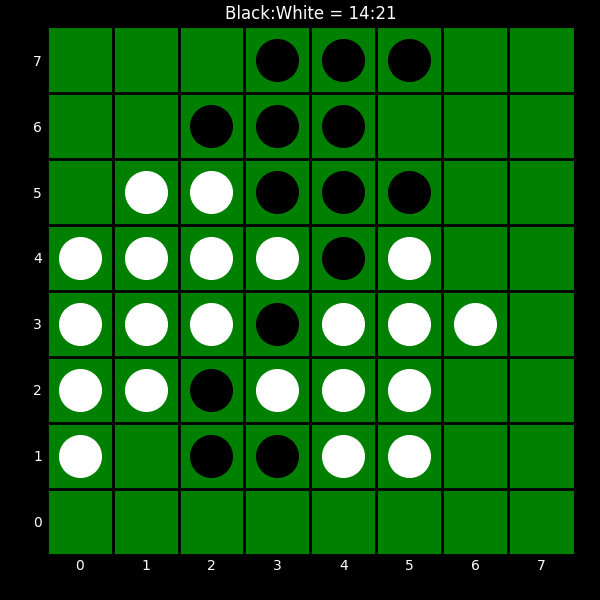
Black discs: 14
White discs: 21